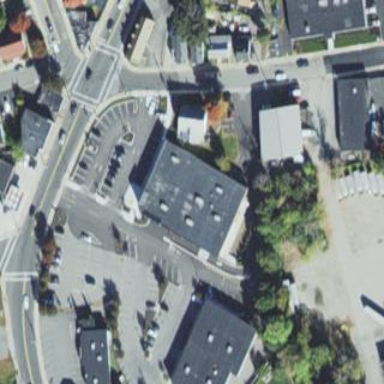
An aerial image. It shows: Pharmacy building.